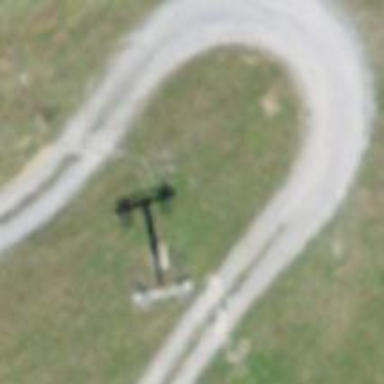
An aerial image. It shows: Pylon for aerialway.